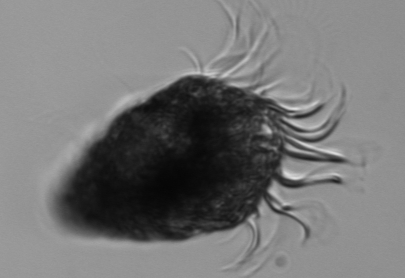
Label: Laboea_strobila